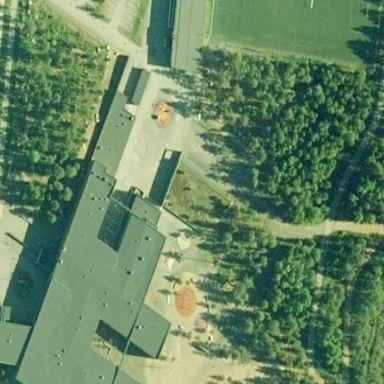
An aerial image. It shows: School.